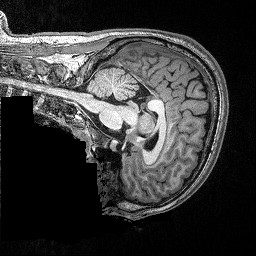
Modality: T1w
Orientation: sagittal
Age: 25
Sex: male
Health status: ill
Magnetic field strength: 3 T
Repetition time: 2.53 s
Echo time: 0.00331 s